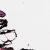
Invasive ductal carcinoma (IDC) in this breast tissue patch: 0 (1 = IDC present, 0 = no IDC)